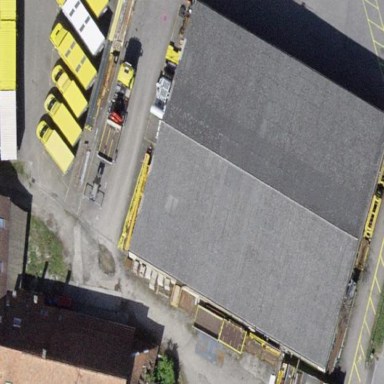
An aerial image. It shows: Carport structure.